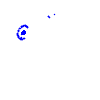
Particle: electron